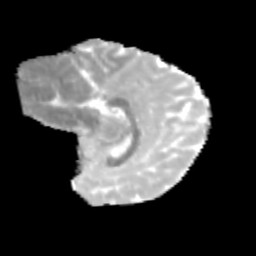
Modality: MD
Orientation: sagittal
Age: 9
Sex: female
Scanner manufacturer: siemens
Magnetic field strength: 3 T
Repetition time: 3.8 s
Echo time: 0.07 s